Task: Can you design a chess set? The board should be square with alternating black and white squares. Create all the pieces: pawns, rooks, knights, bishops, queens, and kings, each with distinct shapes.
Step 5041:
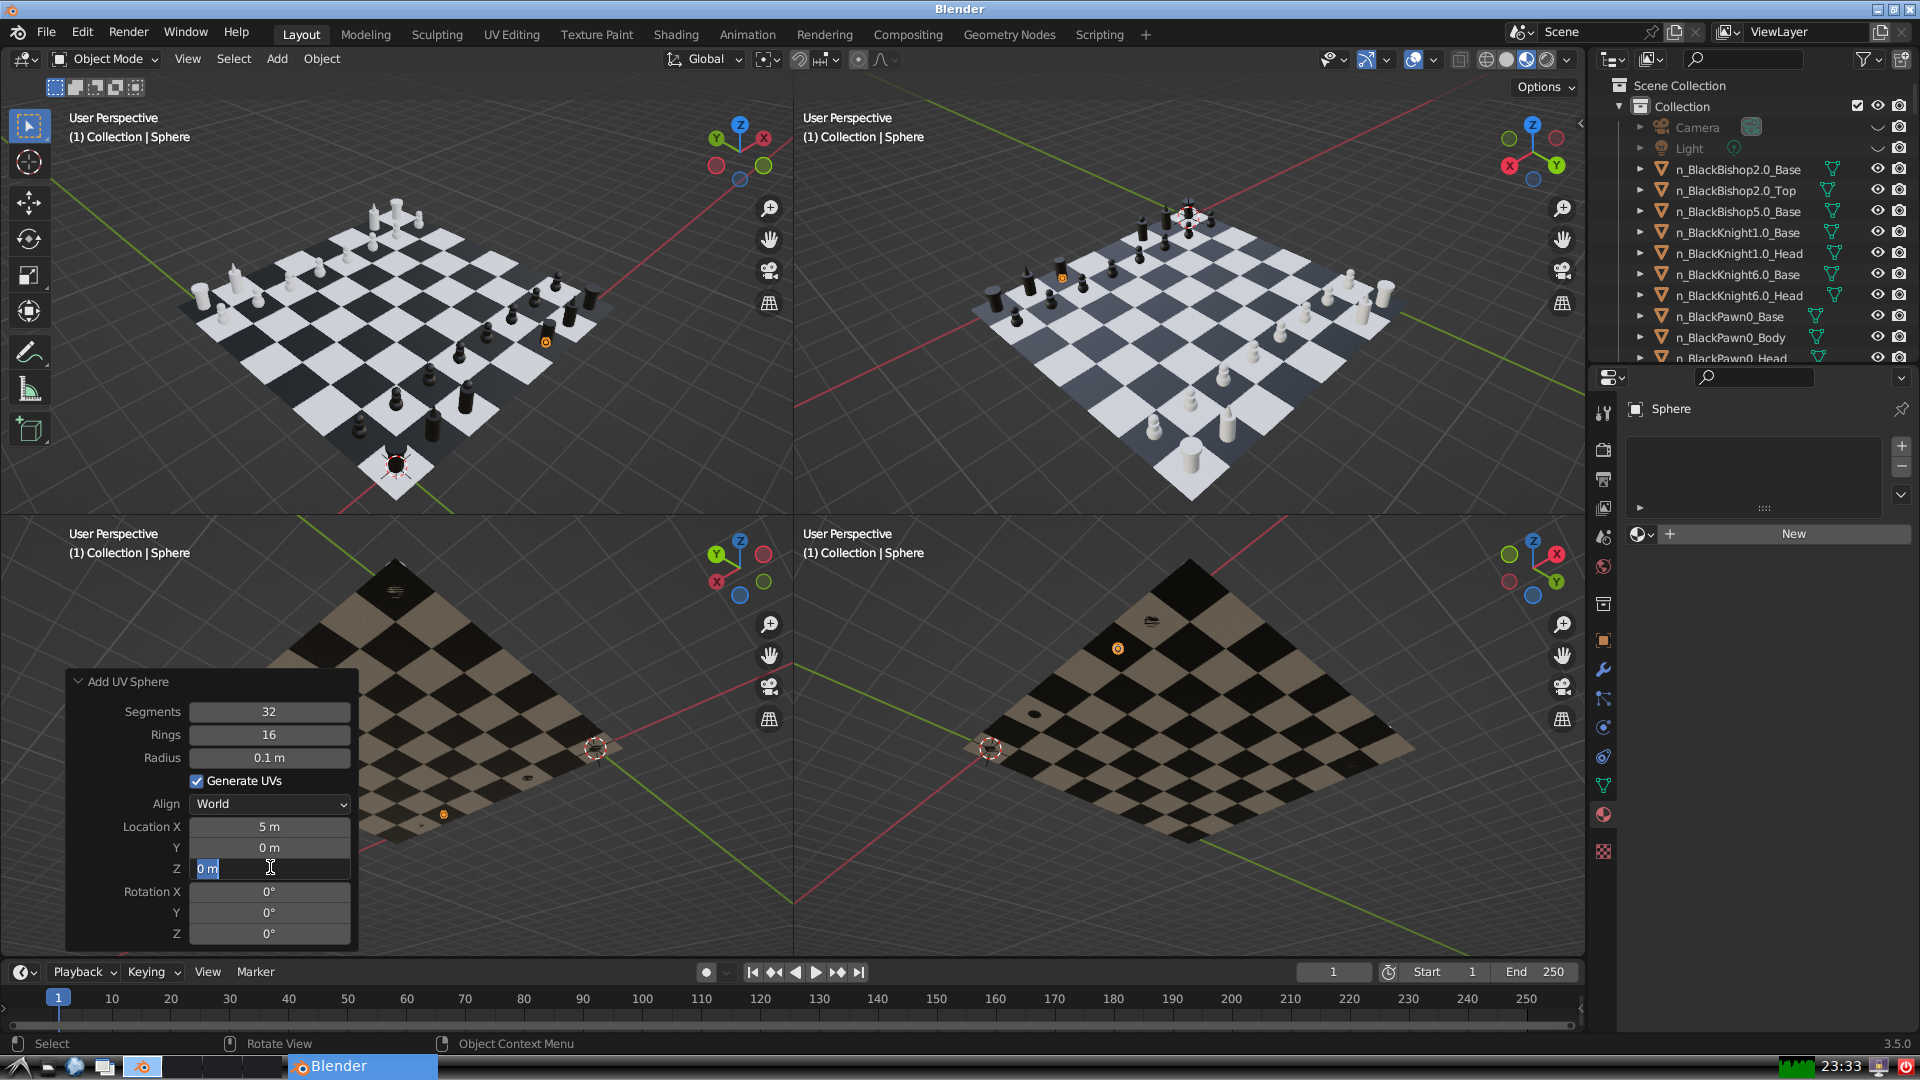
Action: input_text: 0.7